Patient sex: M
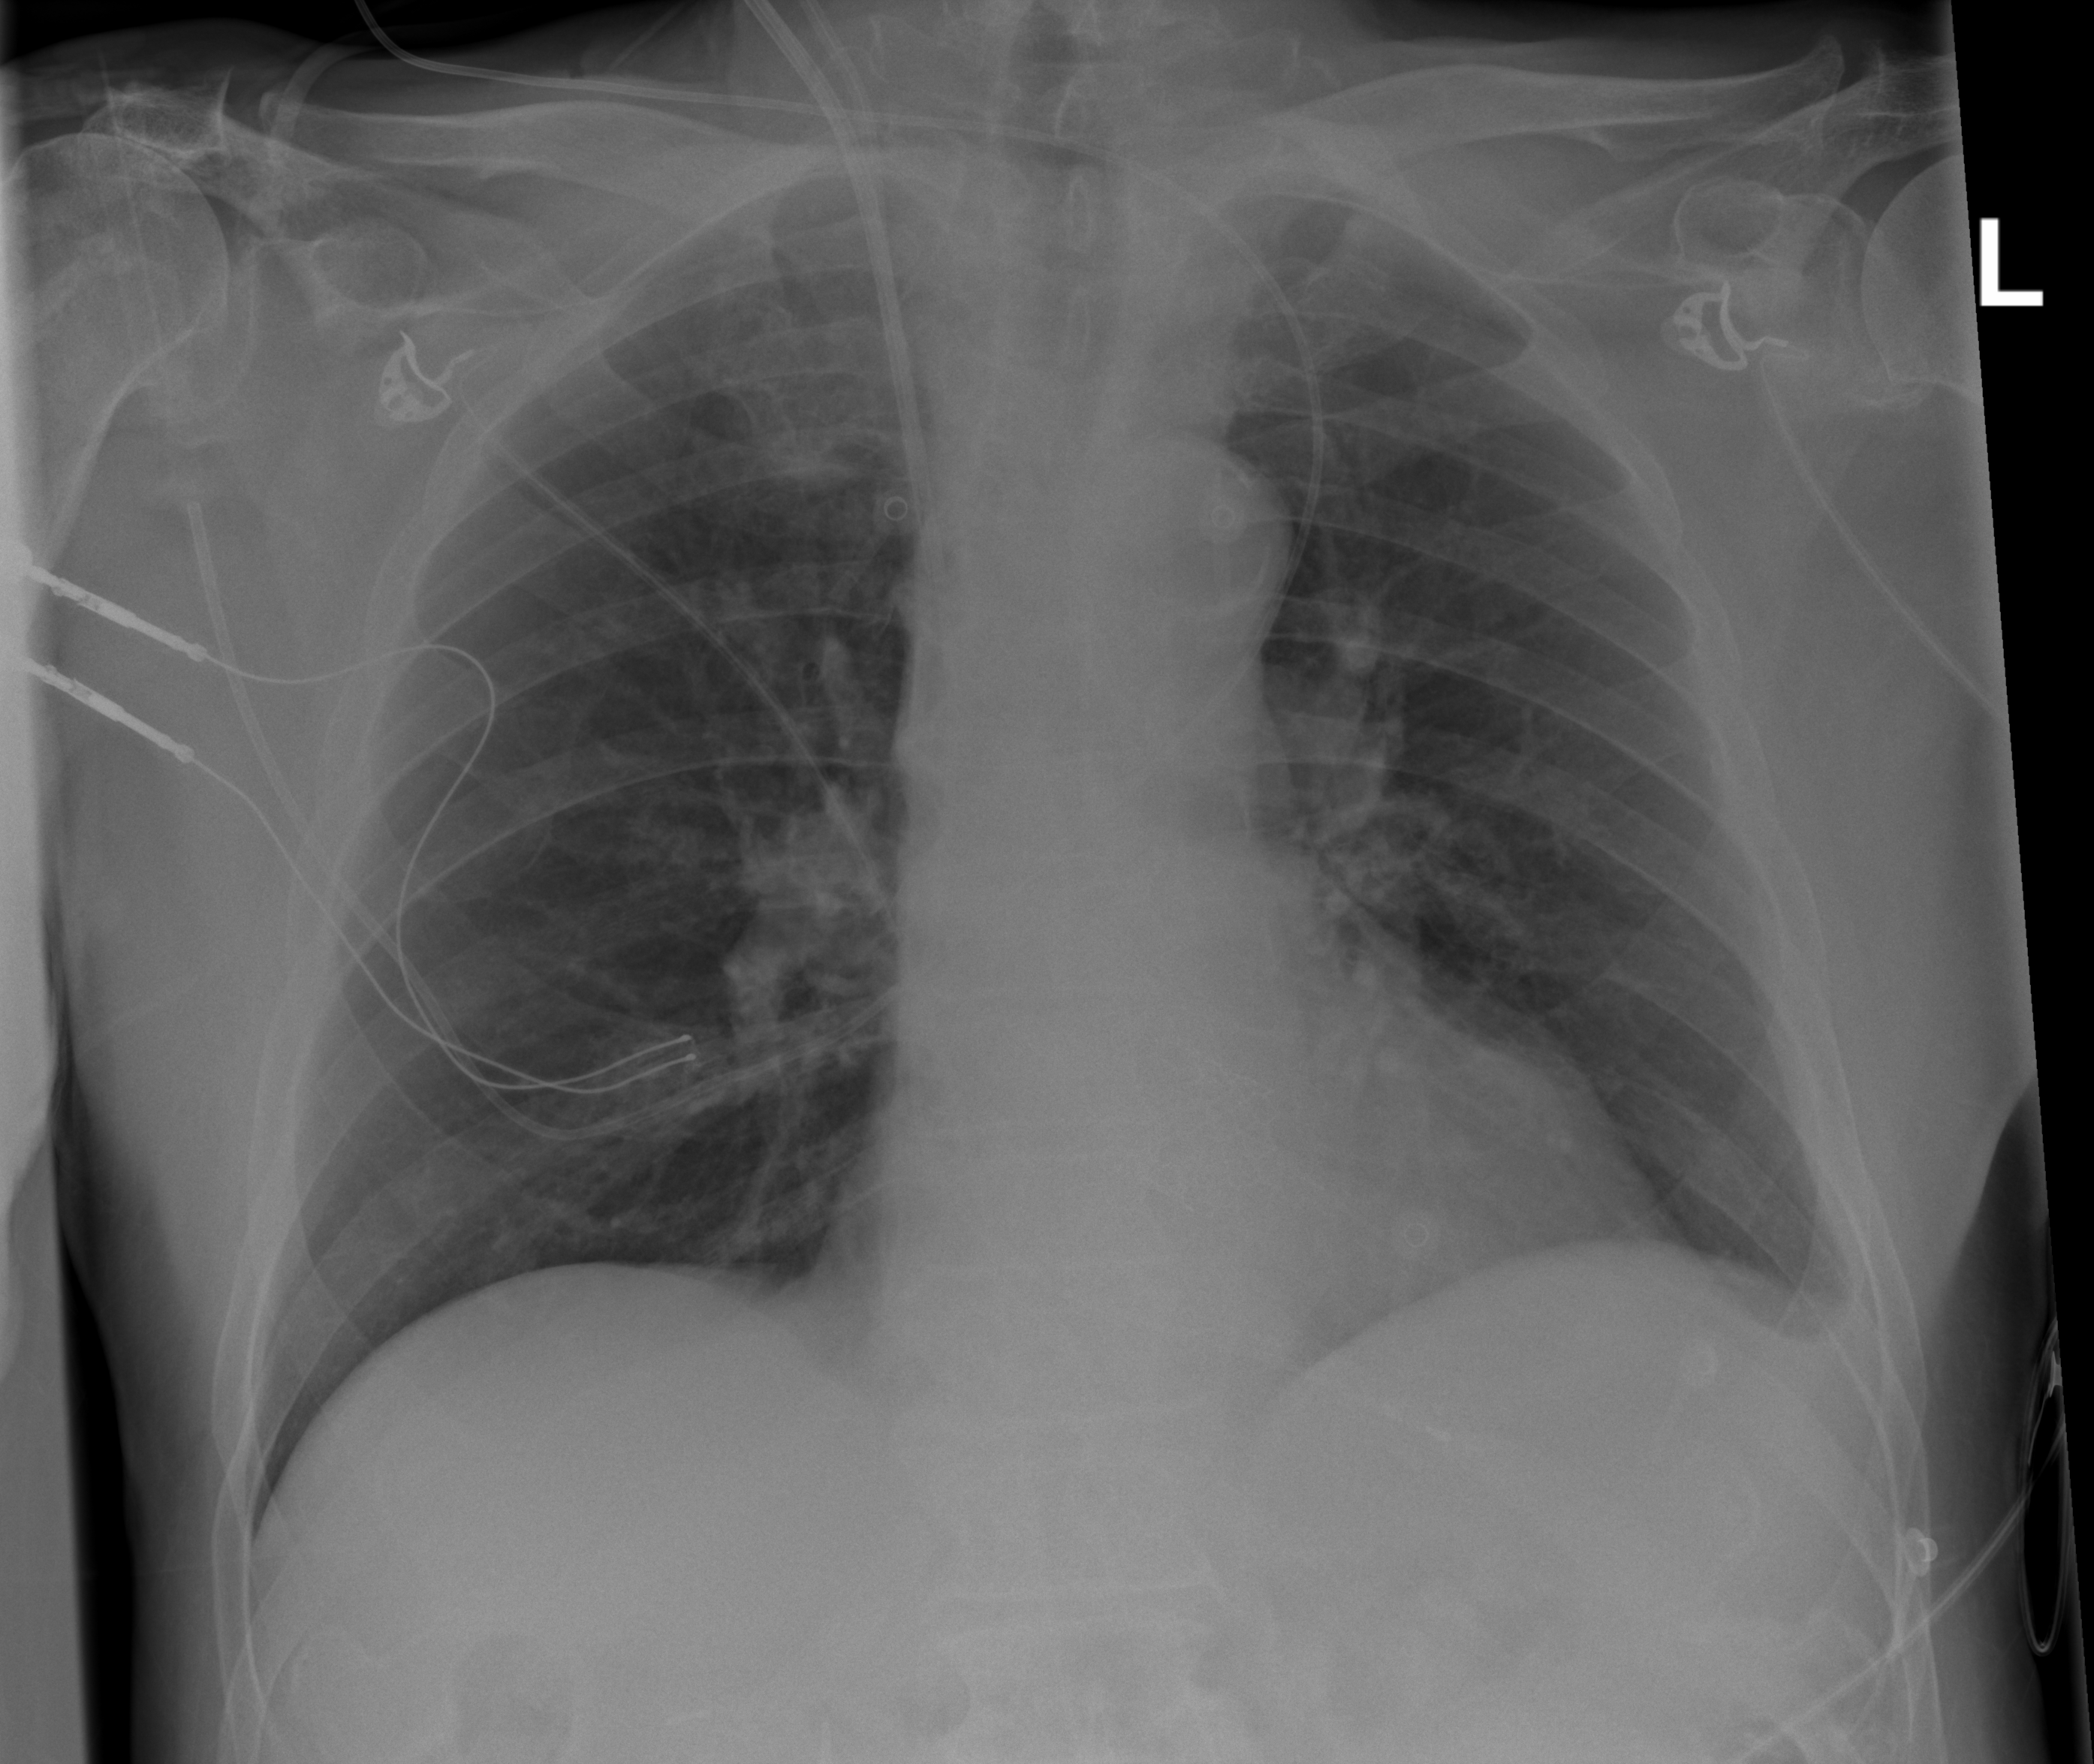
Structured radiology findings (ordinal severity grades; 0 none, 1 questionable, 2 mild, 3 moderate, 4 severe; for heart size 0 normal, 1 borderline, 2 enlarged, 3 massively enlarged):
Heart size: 0
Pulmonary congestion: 0
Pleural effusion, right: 0
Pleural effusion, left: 2
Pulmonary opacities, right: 0
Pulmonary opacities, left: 0
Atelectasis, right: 0
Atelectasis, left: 0